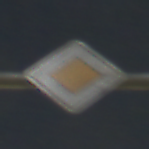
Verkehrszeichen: Vorfahrtsstrasse
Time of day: Night
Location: Outdoor (Urban)
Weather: PartlyCloudy
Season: NotSpecified
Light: Artificial